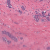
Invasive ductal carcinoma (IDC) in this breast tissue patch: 0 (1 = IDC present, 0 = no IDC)